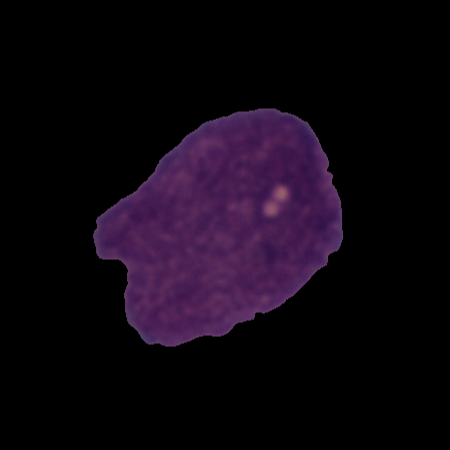
Label: cancer